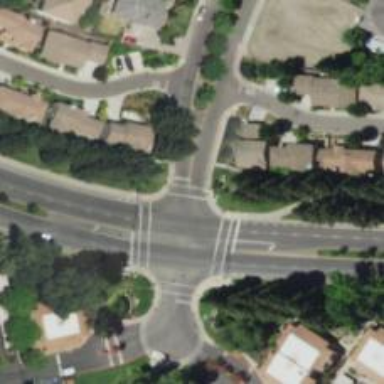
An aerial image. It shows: Marked crossing on footway.